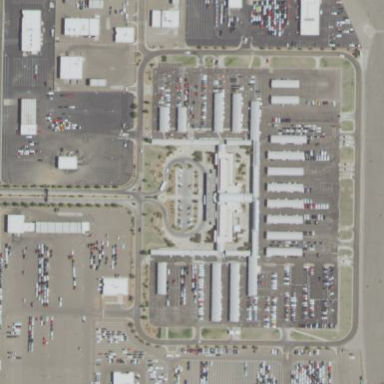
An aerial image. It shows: Commercial area offering car rental services.